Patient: sex M, age 61
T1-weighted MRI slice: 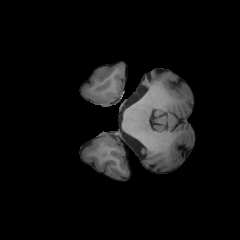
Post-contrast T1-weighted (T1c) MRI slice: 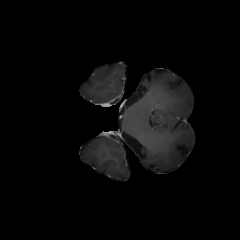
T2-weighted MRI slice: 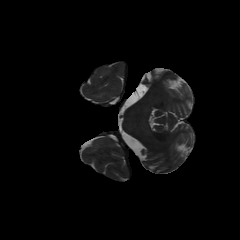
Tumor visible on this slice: no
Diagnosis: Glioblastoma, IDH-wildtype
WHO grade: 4